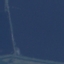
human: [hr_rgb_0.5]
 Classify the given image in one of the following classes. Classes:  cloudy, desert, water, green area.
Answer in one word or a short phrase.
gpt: water